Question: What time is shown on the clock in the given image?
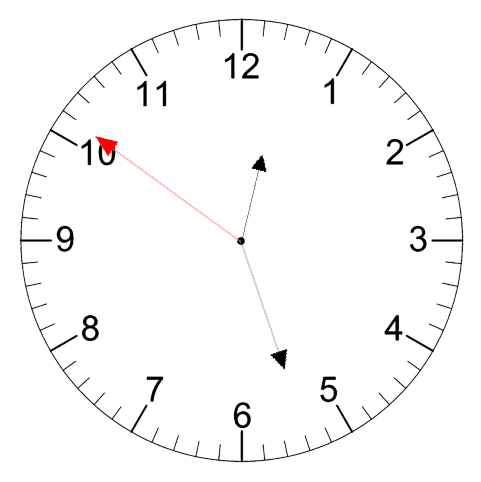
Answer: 12:26:51